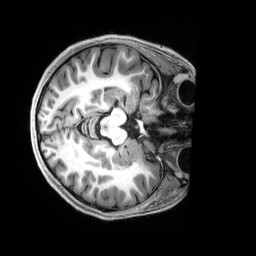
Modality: T1w
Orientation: axial
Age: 20
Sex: female
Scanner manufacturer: siemens
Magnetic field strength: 3 T
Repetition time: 2.5 s
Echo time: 0.00222 s